Question: Is it possible, using CSS/JS/jQuery/etc. to define the wrapping point for text outside the parent element?
The reason for me asking this is that I'd like to be able to split text into smaller pieces while still giving the impression that it's all contained in one element. For example imagine a div that's 300px wide and tall, and has text as it's content. I'd like to be able to split this div into a grid of 3 x 3 divs that are all 100px x 100px but give the appearance of continuous text, by manipulating text positioning inside the smaller divs.
Since this is a bit hard to explain, here's an image of what I mean:

Reason I want to do this is because I want to be able to do some CSS3 3D transformations with the text without turning into an image, see for example <URL> --> Tiles3D
Is this possible?
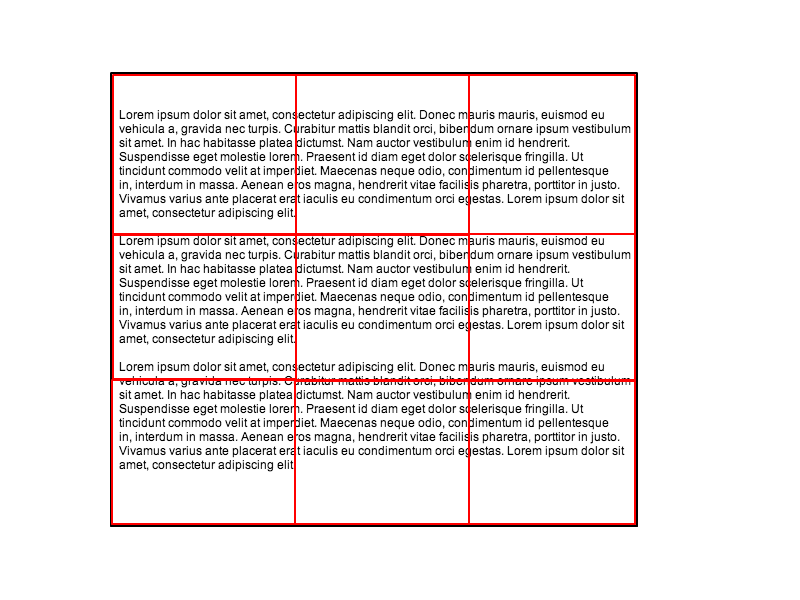
Answer: If you want to achieve a blockwise 3D transform effect, there may be another solution:
You could duplicate the text-div into every div block and position it with 'position: absolute;' in every block and hide it with 'overflow: hidden;'. You will then have again the impression that this is one big text block.
Then you are able to transform those divs blockwise.
I built a short Fiddle to show you how I mean it, should work quite well:
> <URL>